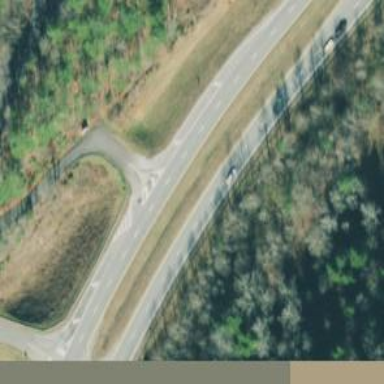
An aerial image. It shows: Trunk link highway with asphalt surface.